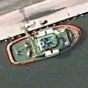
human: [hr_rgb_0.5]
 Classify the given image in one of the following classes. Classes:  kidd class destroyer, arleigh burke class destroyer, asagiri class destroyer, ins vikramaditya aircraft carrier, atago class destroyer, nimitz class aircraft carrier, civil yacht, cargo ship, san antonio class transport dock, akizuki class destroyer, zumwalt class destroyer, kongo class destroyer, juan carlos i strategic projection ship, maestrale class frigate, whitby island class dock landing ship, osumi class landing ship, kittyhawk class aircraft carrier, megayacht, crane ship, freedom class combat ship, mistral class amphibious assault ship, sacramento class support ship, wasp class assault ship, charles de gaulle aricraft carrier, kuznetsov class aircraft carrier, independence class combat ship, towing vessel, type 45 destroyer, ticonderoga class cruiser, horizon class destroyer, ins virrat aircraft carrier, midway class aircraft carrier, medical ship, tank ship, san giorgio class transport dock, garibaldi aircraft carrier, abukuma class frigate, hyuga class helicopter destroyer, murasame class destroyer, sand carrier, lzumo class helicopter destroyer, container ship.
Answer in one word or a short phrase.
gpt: Towing vessel